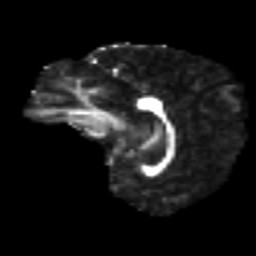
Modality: FA
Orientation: sagittal
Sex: female
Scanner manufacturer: ge
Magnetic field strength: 3 T
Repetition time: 7 s
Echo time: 0.08 s